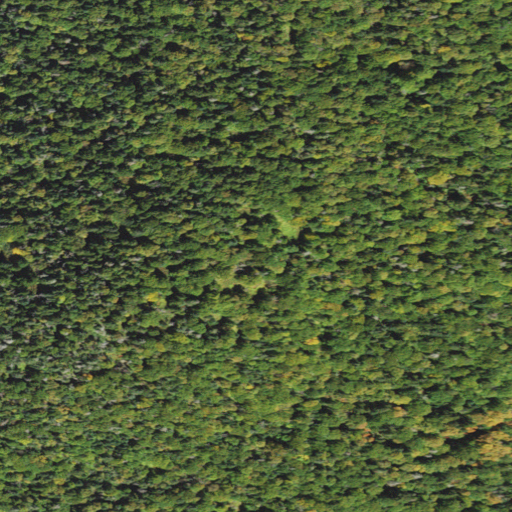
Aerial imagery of mountain in New Hampshire named Cherry Mountain containing mixed forest, evergreen forest, and deciduous forest